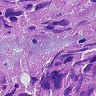
Metastatic tissue present: yes